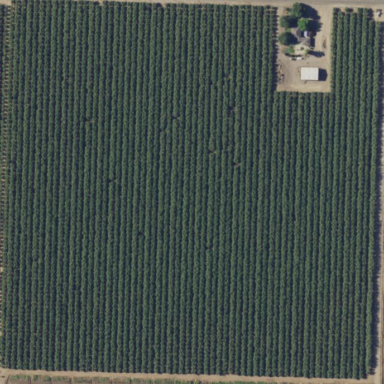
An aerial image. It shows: Orchard filled with almond trees.